Question: Hi I want to write Arabic in Java in Android and this is the code
'''
public class hospital extends Activity {
ListView listView,l1;
ArrayAdapter<String> adapter,adapter1,adapter2;
String[] location,loc1,loc2;
Button home,map;
TextView name,address,phone;
WebView maps;
String hospital_name,hospital_address,hospital_phone,url;
@Override
protected void onCreate(Bundle savedInstanceState) {
super.onCreate(savedInstanceState);
setContentView(R.layout.hospital_location);
home = (Button)findViewById(R.id.home);
home.setOnClickListener(new View.OnClickListener() {
@Override
public void onClick(View view) {
startActivity(new Intent(hospital.this, MainActivity.class ));
finish();
}
});
listView = (ListView) findViewById(R.id.hospital_list_location);
location = new String[] { "Al rabia","Tabarbor","Tla' al Ali","Daheat elrawda" };
'''
This code will write like in the photo

And when I want to write Arabic in location like this. 'location=new String[]{"mstshf~ hbh"}'
It's want work and appear a strange words
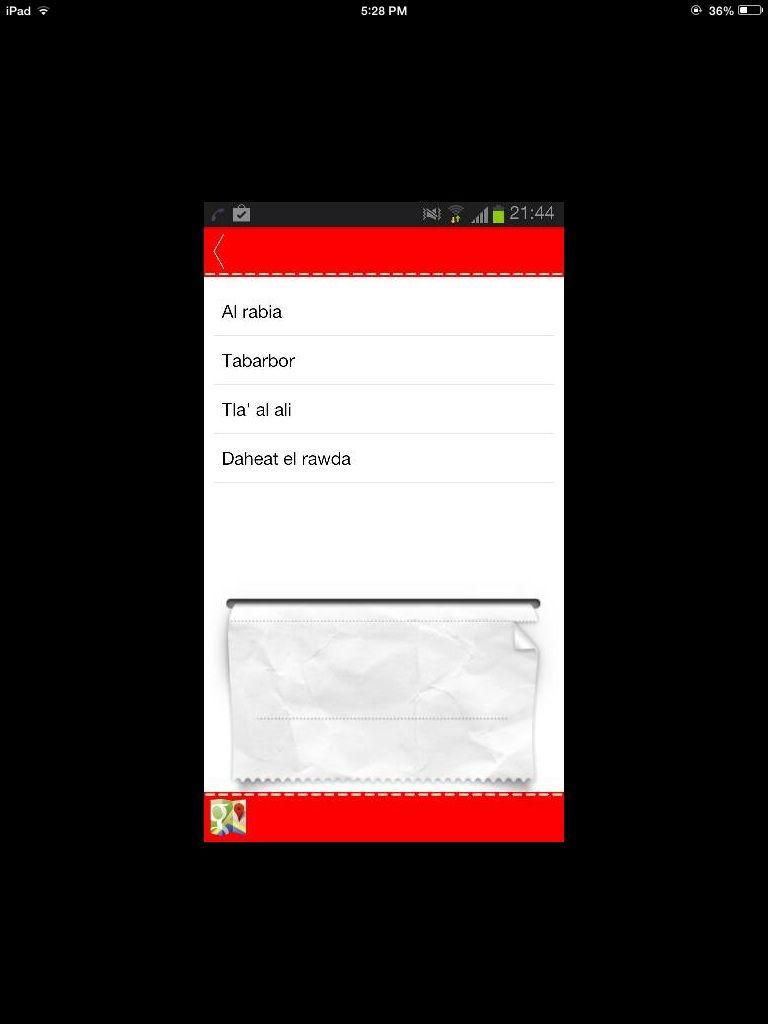
Answer: Android can't handle the simple arabic letters (unicode 0x06xx). You need to use arabic presentation characters (0xFExx), and join the letters together yourself.
You also need to find a nice arabic font on the web- I use "AGA Rashheeq Bold"- and put it into your assets, then load it like this
'''
Typeface tfArabic = Typeface.createFromAsset (getAssets (), "AGA-Rasheeq-Bold.ttf");
'''
Then use something like this to use the font:
'''
NextButton.setTypeface (tfArabic);
'''